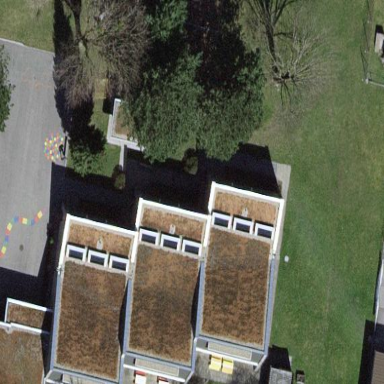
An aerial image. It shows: Kindergarten building.